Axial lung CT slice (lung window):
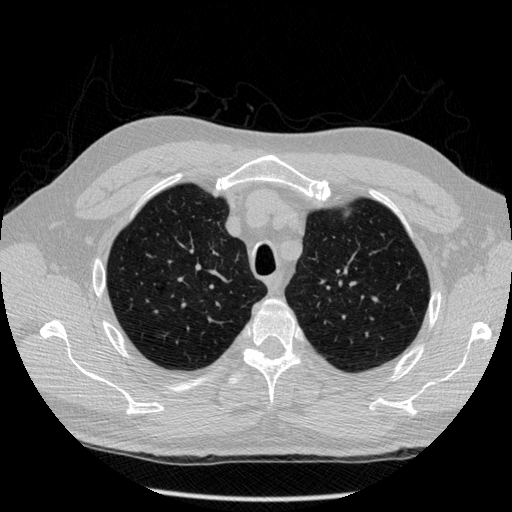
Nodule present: no